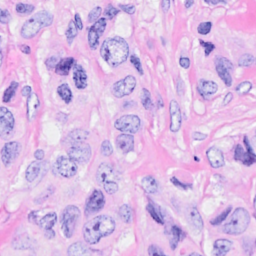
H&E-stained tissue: Breast